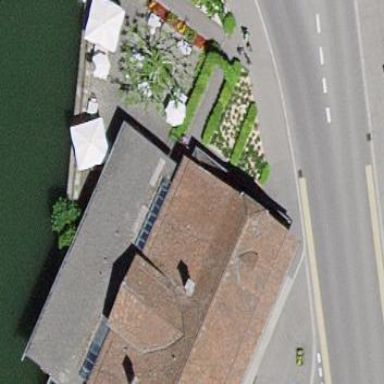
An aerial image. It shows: Outdoor seating area with paved surface.